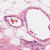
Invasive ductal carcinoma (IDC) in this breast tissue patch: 0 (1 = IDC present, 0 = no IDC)